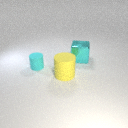
large cyan metal cube behind large yellow rubber cylinder